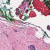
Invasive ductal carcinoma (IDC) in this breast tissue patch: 0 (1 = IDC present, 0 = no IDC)